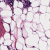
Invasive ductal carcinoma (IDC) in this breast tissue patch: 1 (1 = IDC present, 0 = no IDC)